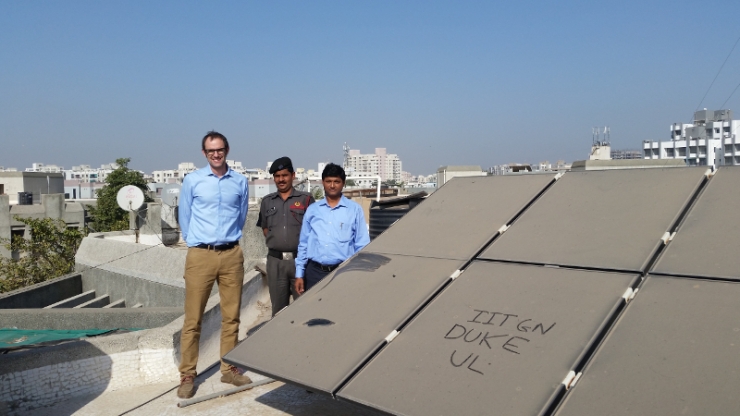
Label: Dusty